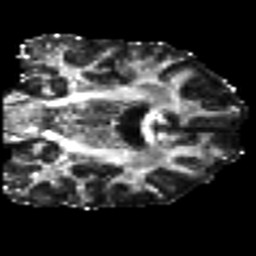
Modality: FA
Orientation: coronal
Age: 34
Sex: male
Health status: healthy
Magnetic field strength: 3 T
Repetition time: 8.4 s
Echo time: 0.0926 s